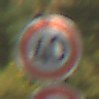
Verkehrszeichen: Geschwindigkeit40
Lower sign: UeberholverbotKraftfahrzeuge
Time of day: MorningAfternoon
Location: Outdoor (Suburban)
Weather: Clear
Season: NotSpecified
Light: Natural